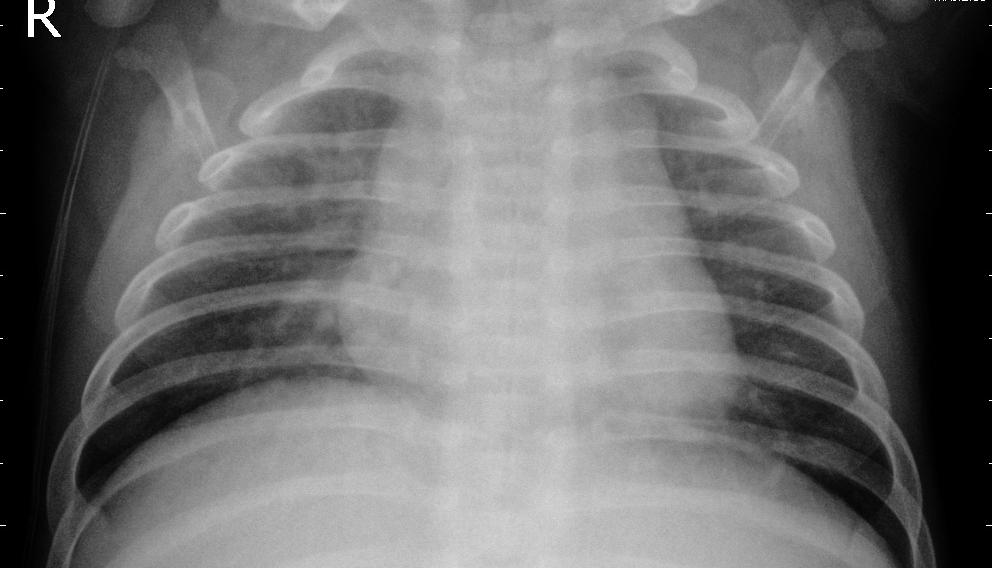
Diagnosis: PNEUMONIA